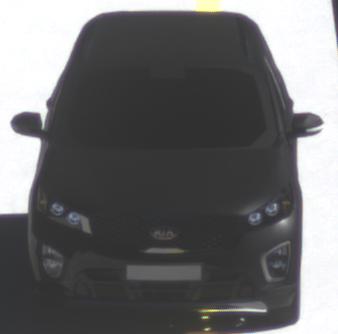
Make: KIA
Model: Sorento 2.2 CRDi
Detailed model: Sorento (UM)
Model produced from: 2015/03
Model produced until: 2017/10
Doors: 5
Color: black
Road condition: dry road
Daytime: morning or afternoon
Contrast: high contrast